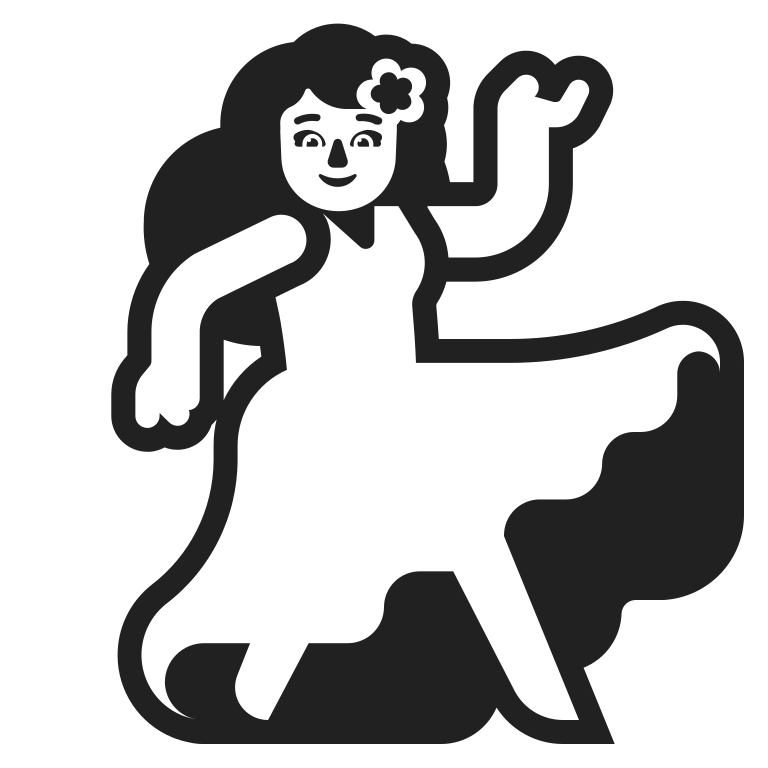
woman dancing high contrast default